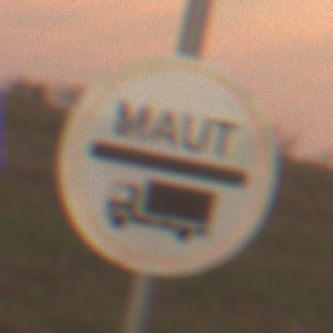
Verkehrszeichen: Mautpflicht
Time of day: SunriseSunset
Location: Outdoor (Nature)
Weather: PartlyCloudy
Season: NotSpecified
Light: Natural